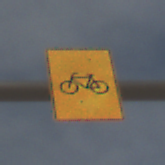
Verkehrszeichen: RadverkehrOhnePfeilsymbol
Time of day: MorningAfternoon
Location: Outdoor (Urban)
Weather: PartlyCloudy
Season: NotSpecified
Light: Natural